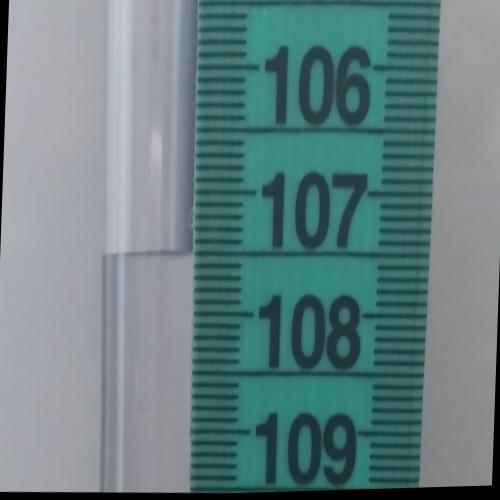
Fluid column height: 107.5 cm